Question: I have worked with .Net webforms before and now working on a MVC project.
I am working on creating a user registration page. I have no idea how its MODEL should look like.
See database diagram

User registration page:
- - LastName- Email adress- - Password- Choose your city-
I think I have to do this in this task:
:
Populate cities dropdownList (choose your city) with data from database
:
Insert users email address in 'UserEmail' table and set subcribe to 0 or 1
:
Save user registration data and EmailID (get from UserEmails table), CityID into 'Users' table
Should I make a large MODEL , like this :
'''
Public Class Registration Model
{
Get, set:
all USEREMAIL plugs ties
all Users plugs ties
all Cities plugs ties
}
'''
How to start with this task in MVC?
(I know how to develop this in webforms , but MVC model confuses me)
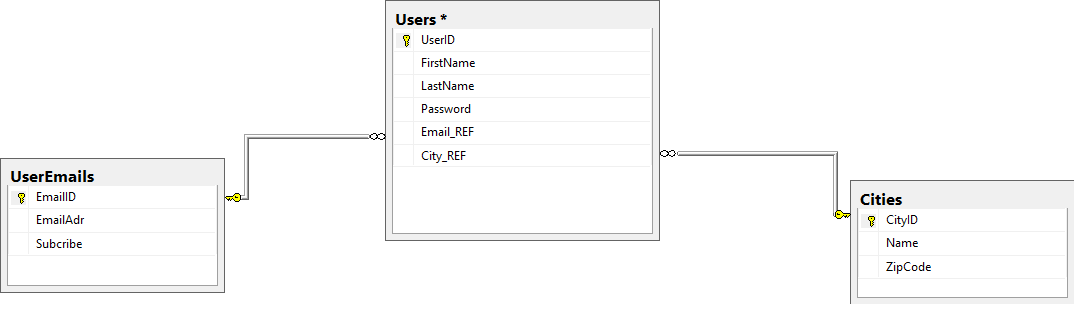
Answer: You were on the right track.You're trying to create a view which let's users complete a registertion form, this view needs to use the user model and at the same type display a list of cities in a drop down which come from a different table in the database but are related to the user.
In MVC there's a concept called viewmodel, all that it is is a simple class which combines one or more models together.
Below I created a model called 'SiteUser' and then another model called 'SiteUserViewModel' which inherits from the user and gives us all the user properties an additional property we can use to populate the cities.So when we the page, we will use the 'SiteUserViewModel' but when we to the controller to save the user in the database we will use 'SiteUser':
'''
namespace MVCTutorial.Models
{
public class SiteUser
{
[Display(Name="First Name")]
public string FirstName { get; set; }
[Display(Name = "Last Name")]
public string LastName { get; set; }
[DataType(DataType.EmailAddress)]
public string EmailAddress { get; set; }
[Display(Name = "Subscribe To Newsletter?")]
public bool SubscribeToNewsletter { get; set; }
[DataType(DataType.Password)]
public string Password { get; set; }
[Display(Name="City")]
public int CityId { get; set; }
}
public class SiteUserViewModel : SiteUser
{
public List<SelectListItem> Cities { get; set; }
}
}
'''
'''
public class SiteUserController : Controller
{
[HttpGet]
public ActionResult Index()
{
var model = new SiteUserViewModel();
//Replace this with logic that reads cities from the database
var city1 = new SelectListItem { Text = "Johannesburg", Value = "1" };
var city2 = new SelectListItem { Text = "Cape Town", Value = "2" };
model.Cities = new List<SelectListItem> { city1, city2 };
return View(model);
}
[HttpPost]
public ActionResult CreateUser(SiteUser user)
{
System.Diagnostics.Debugger.Break();
//Write the code to add user to the database
return View();
}
}
'''
'''
@model MVCTutorial.Models.SiteUserViewModel
<!DOCTYPE html>
<html>
<head>
<meta name="viewport" content="width=device-width" />
<title>Create User</title>
</head>
<body>
@using (Html.BeginForm("CreateUser", "SiteUser"))
{
@Html.ValidationSummary(true)
<fieldset>
<legend>Site User</legend>
<div class="editor-label">
@Html.LabelFor(model => model.FirstName)
</div>
<div class="editor-field">
@Html.EditorFor(model => model.FirstName)
@Html.ValidationMessageFor(model => model.FirstName)
</div>
<div class="editor-label">
@Html.LabelFor(model => model.LastName)
</div>
<div class="editor-field">
@Html.EditorFor(model => model.LastName)
@Html.ValidationMessageFor(model => model.LastName)
</div>
<div class="editor-label">
@Html.LabelFor(model => model.EmailAddress)
</div>
<div class="editor-field">
@Html.EditorFor(model => model.EmailAddress)
@Html.ValidationMessageFor(model => model.EmailAddress)
</div>
<div class="editor-label">
@Html.LabelFor(model => model.SubscribeToNewsletter)
</div>
<div class="editor-field">
@Html.EditorFor(model => model.SubscribeToNewsletter)
@Html.ValidationMessageFor(model => model.SubscribeToNewsletter)
</div>
<div class="editor-label">
@Html.LabelFor(model => model.Password)
</div>
<div class="editor-field">
@Html.EditorFor(model => model.Password)
@Html.ValidationMessageFor(model => model.Password)
</div>
<div class="editor-label">
@Html.LabelFor(model => model.CityId)
</div>
<div class="editor-field">
@Html.DropDownList("CityId", Model.Cities, "Please select one")
</div>
<p>
<input type="submit" value="Create" />
</p>
</fieldset>
}
</body>
</html>
'''
<URL>
<URL>